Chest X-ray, PA view. Patient: 40 years old, sex M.
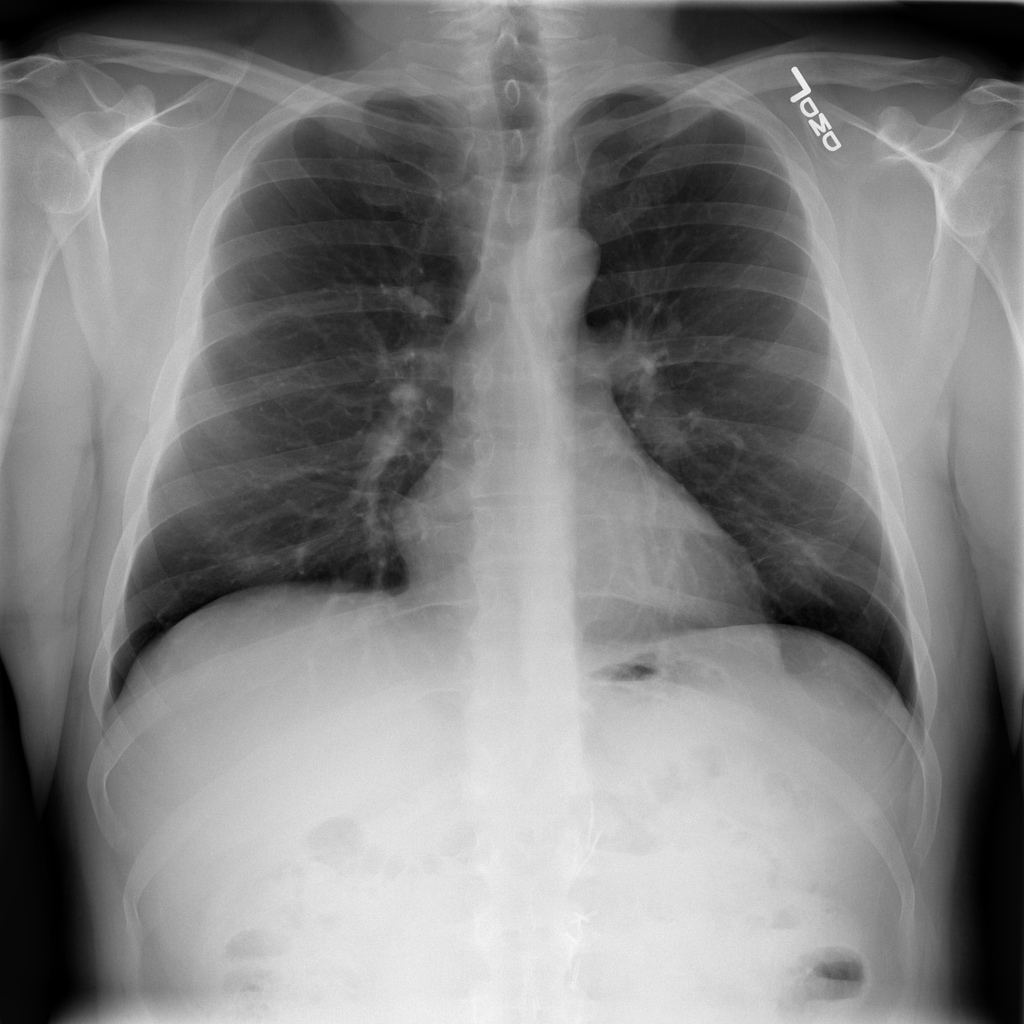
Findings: Fibrosis